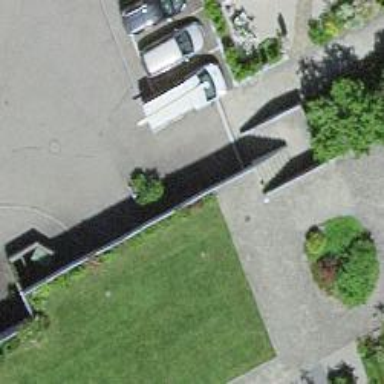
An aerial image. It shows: Road with steps.